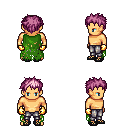
a pixel art fantasy rpg character, male body template, human, tanned skin, green tattered cape, metal pants, pink bedhead hairstyle, gold gloves, ghillies, four views (front, back, left, right), 2x2 character sprite sheet, small pixel art, hard edges, no anti-aliasing